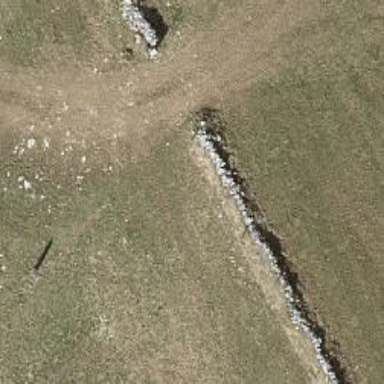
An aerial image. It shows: Wall made of dry stone.